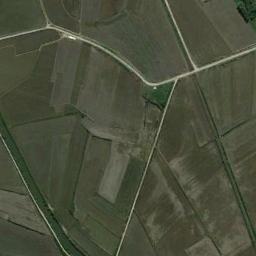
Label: rectangular_farmland